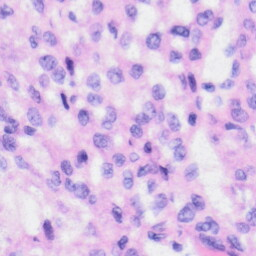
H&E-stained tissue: Liver